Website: macys
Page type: account-selection
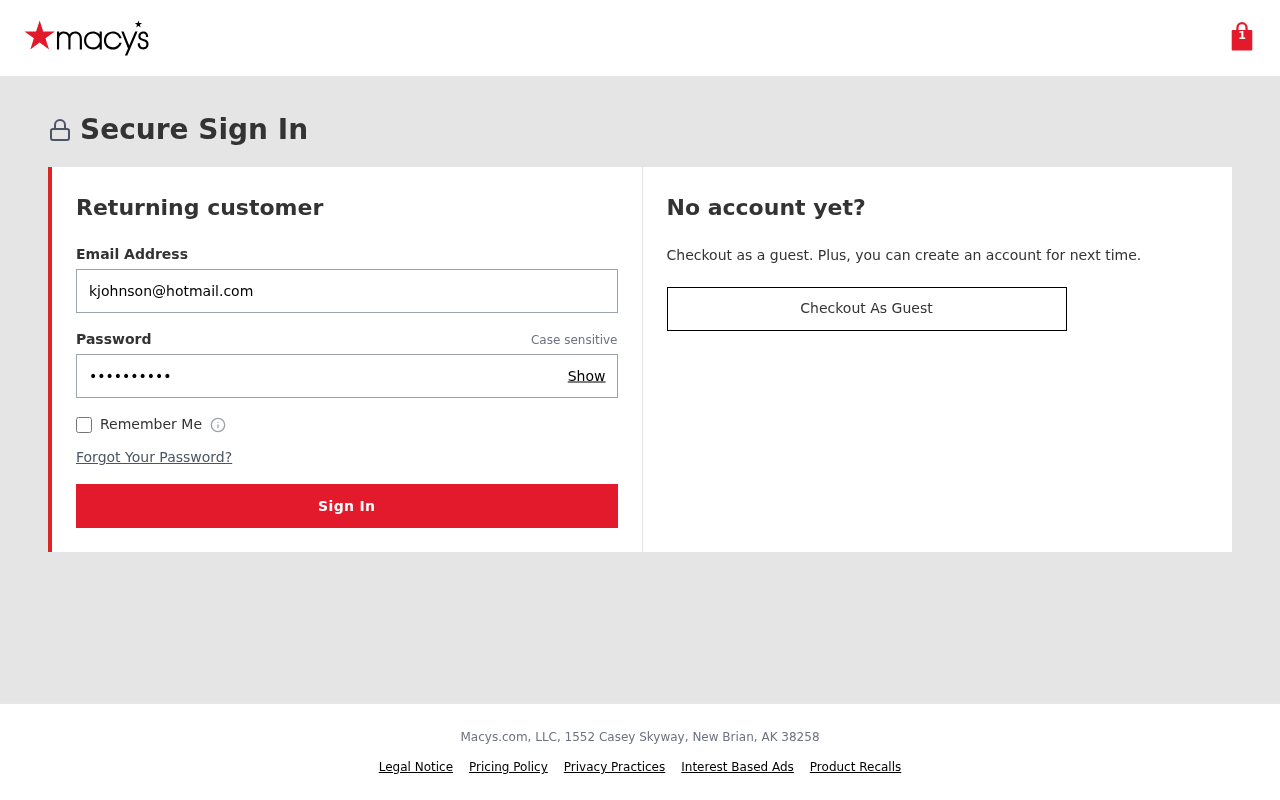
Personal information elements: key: PII_EMAIL
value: kjohnson@hotmail.com
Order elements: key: ORDER_NUM_ITEMS
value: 1